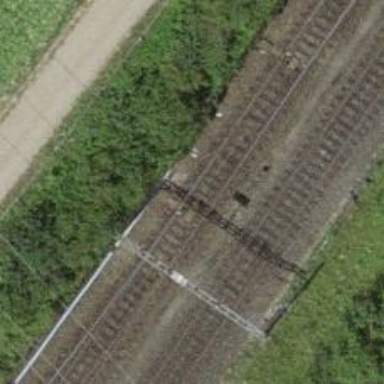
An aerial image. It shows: Railway switch.